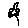
Label: flower